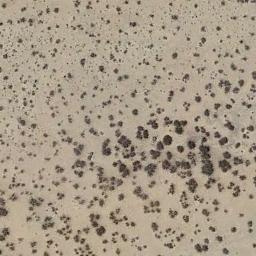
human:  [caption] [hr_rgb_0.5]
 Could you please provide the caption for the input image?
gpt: There are clusters of lush trees in the desert .

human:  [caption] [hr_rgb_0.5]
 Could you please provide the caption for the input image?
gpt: The chaparral is consist of sparse bushes .

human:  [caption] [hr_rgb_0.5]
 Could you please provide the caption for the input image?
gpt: Chaparral is sparsely distributed on the sand .

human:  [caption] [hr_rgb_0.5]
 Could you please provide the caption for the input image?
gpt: A lot of disconnected chaparrals of different sizes grow in the desert .

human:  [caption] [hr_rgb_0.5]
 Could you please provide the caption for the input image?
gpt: The middle of the chaparral is dense .